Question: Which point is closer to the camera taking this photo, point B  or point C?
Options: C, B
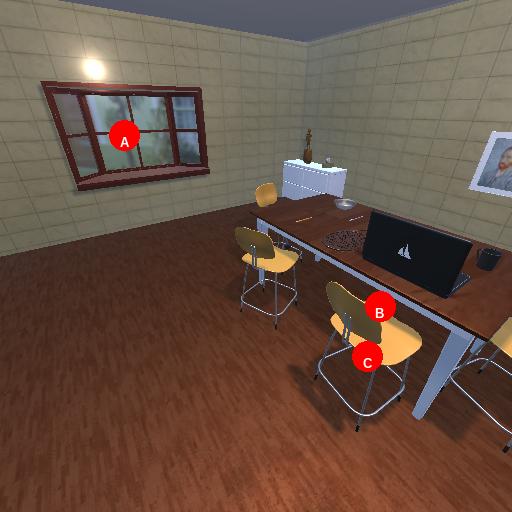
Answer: C